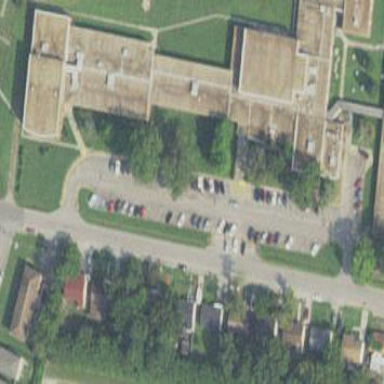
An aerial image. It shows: School building.